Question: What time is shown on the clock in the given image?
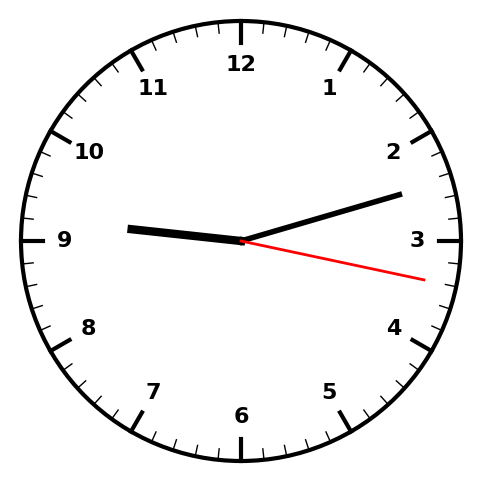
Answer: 09:12:17